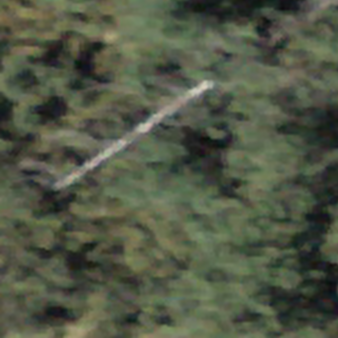
Label: other